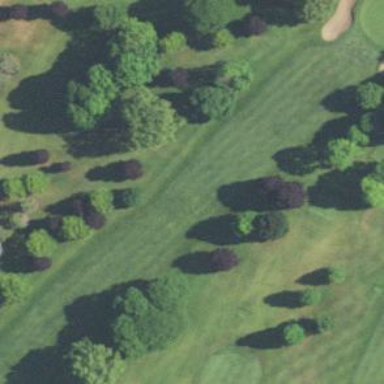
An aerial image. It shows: Golf hole.